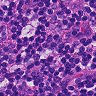
Metastatic tissue present: no